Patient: sex M, age 46
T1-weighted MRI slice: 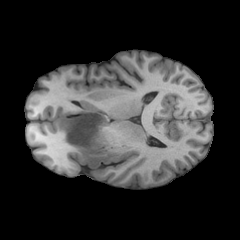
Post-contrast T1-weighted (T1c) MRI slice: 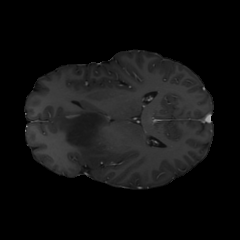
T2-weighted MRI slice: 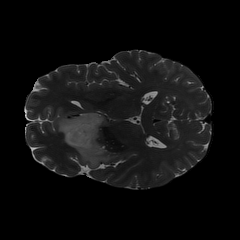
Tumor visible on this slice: yes
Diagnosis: Astrocytoma, IDH-mutant
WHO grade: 2